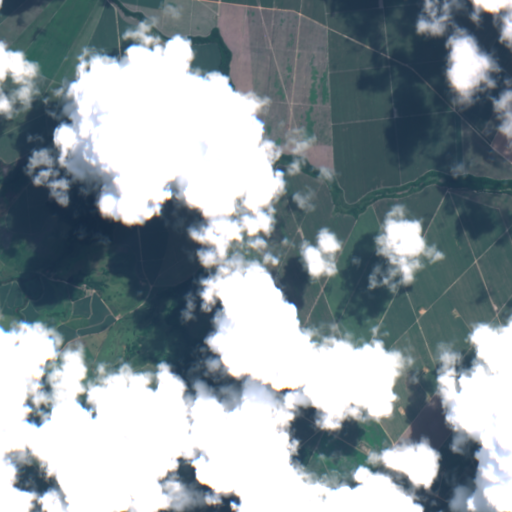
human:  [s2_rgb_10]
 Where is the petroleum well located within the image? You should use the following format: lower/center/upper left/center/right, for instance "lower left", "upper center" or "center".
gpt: The petroleum well is located in the lower right of the image.
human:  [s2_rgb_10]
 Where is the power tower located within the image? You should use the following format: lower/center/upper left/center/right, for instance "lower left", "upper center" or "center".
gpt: The power tower is located in the upper right of the image.
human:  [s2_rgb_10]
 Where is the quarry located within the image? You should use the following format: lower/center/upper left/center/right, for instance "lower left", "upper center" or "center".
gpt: There is no quarry in the image.